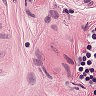
Metastatic tissue present: no